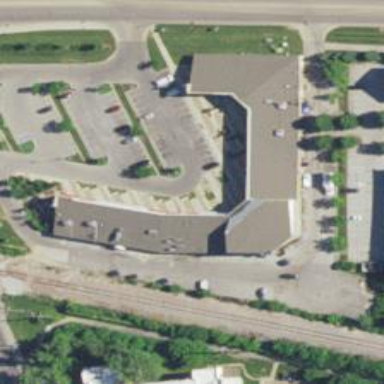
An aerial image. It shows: Fitness centre on leisure land.